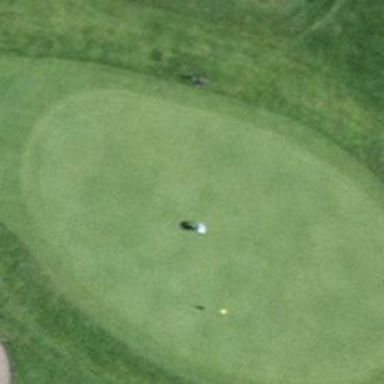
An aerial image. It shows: View of golf hole.